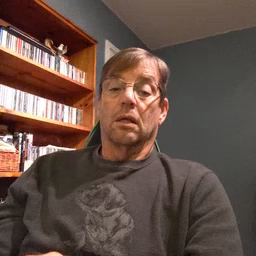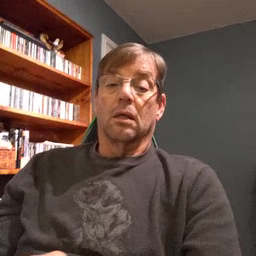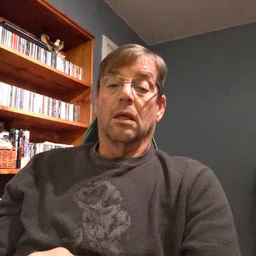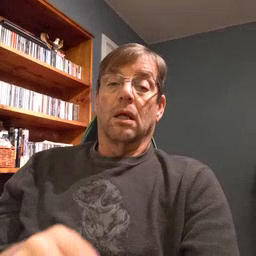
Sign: hot